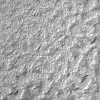
Atmospheric dust classification: not_dusty